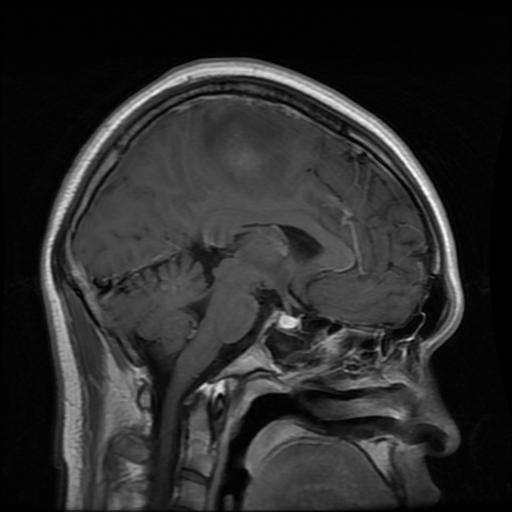
Label: glioma